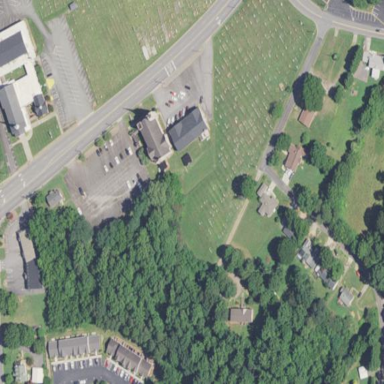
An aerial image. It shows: Cemetery.